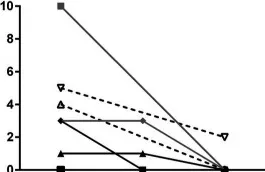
Smell disorder.
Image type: pathology (immunostaining)